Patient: sex F, age 57
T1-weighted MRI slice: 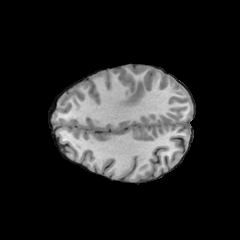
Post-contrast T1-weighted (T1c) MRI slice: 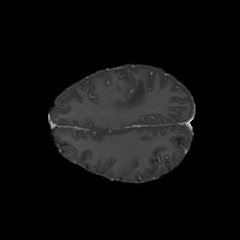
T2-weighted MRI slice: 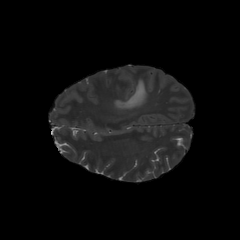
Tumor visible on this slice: yes
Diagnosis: Glioblastoma, IDH-wildtype
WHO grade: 4